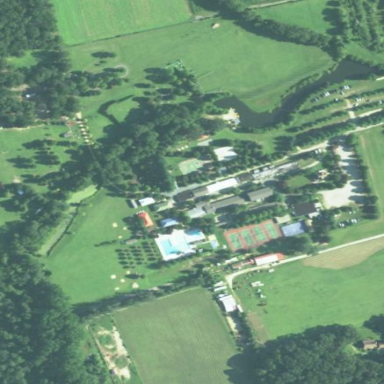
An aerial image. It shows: Summer camp set on leisure land.